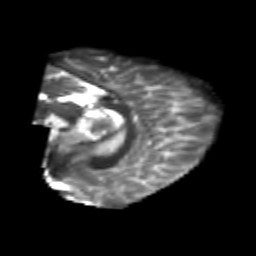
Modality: T2w
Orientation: sagittal
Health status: healthy
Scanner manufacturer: philips
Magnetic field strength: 3 T
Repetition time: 6.964 s
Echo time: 0.092 s